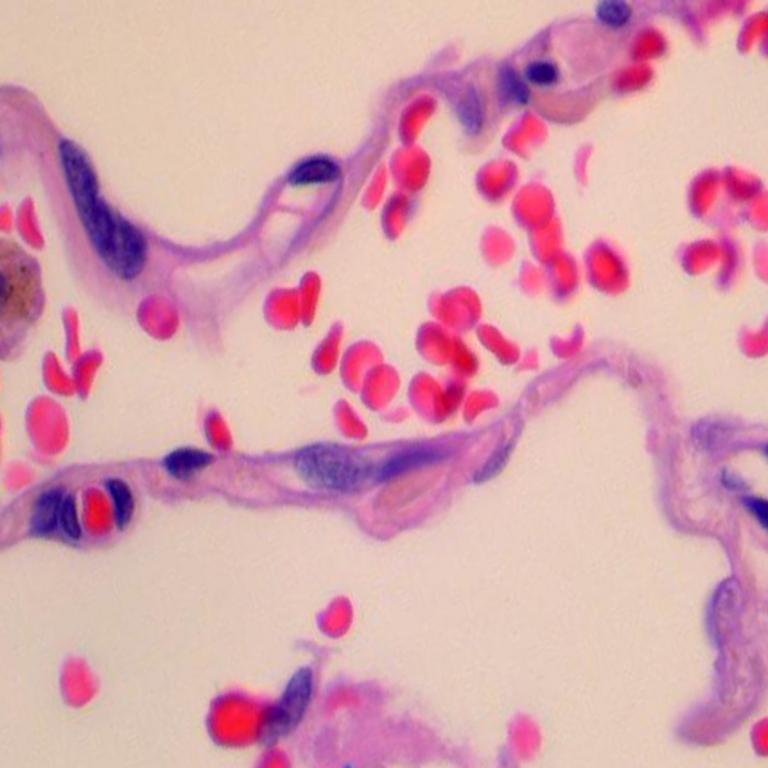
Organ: lung
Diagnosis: benign